Question: I'm writing a program for a class to find the volume and surface area of a frustum when given both the radius values and the height as input from the user. I think I am on the right track, but I am not confident in how I've put the formula into python. The formula given to use to find the surface area is:

Here is my code:
'''
import math
def main():
radius1Length = float(input("Please enter the first radius:"))
radius2Length = float(input("Please enter the second radius:"))
heightNum = float(input("Please enter the height:"))
volumeTotal = volume(radius1Length,radius2Length,heightNum)
sAreaTotal = surfaceArea(radius1Length,radius2Length,heightNum)
print("The radius values used were:", radius1Length, "and", radius2Length)
print("The height used was:", heightNum)
print("The volume is:", volumeTotal)
print("The surace area is:", sAreaTotal)
## Compute the volume of a frustum
# @pram radius1 a float giving the length of the first radius value
# @pram radius2 a float giving the length of the second radius value
# @pram height a float giving the height value
# @return the volume of the frustum as a float
def volume(radius1,radius2,height):
volumeValue = (1/3) * math.pi * height * (radius1**2 + radius2**2 + (radius1 * radius2))
return volumeValue
## Compute the surface area of a frustum
# @pram radius1 a float giving the length of the first radius value
# @pram radius2 a float giving the length of the second radius value
# @pram height a flot givign the height value
# @raturn the surface area of the frustum as a float
def surfaceArea(radius1,radius2,height):
sArea = math.pi * ((radius1 + radius2) * math.sqrt( height**2 + ((radius2 - radius1)**2) + (math.pi * (radius1**2))))
return sArea
main()
'''
If anybody can even confirm that this is the correct way to write out that formula in python it would be much appreciated
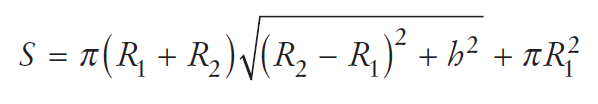
Answer: There is a problem with the brackets. You wrote:
'''
sArea = pi * ((r1+r2) * sqrt(h**2 + ((r2-r1)**2) + (pi * (r1**2))))
'''
Which corresponds to:
<URL>
as you notice, the 'pi * (r1 ** 2)' is put under the square root as well, which is not correct.
You can rewrite it to:
'''
from math import pi, sqrt
def surfaceArea(r1, r2, h):
return pi * (r1 + r2) * sqrt((r2-r1)**2 + h*h) + pi * r1 * r1
'''
or more verbose:
'''
from math import pi, sqrt
def surfaceArea(radius1, radius2, h):
return pi * (radius1 + radius2) * sqrt((radius2-radius1)**2 + height**2) + pi * (radius1**2)
'''
But actually writing 'x * x' is typically more efficient (as well as numerically correct, than writing 'x ** 2').
:
the formula you present is however incorrect. The formula is:
<URL>
We can implement this as:
'''
from math import pi, sqrt
def surfaceArea(r1, r2, h):
return pi * ((r1 + r2) * sqrt((r2-r1)**2 + h*h) + r1*r1 + r2*r2)
'''